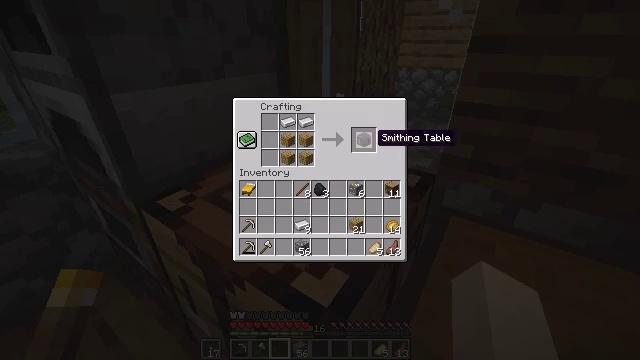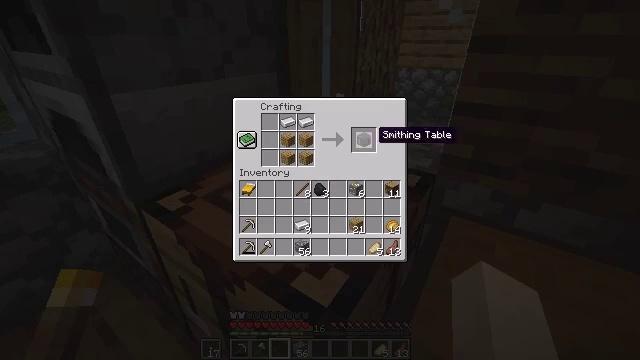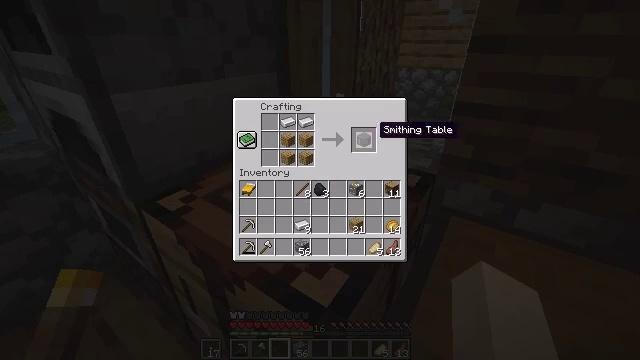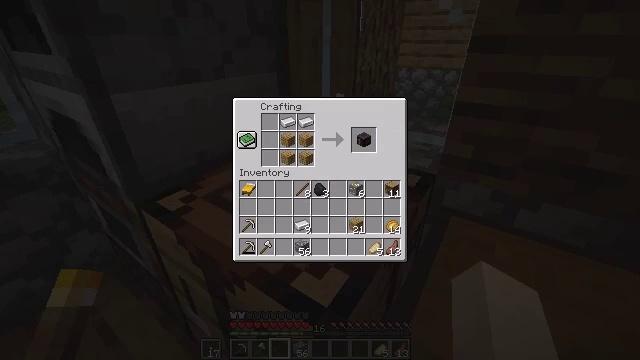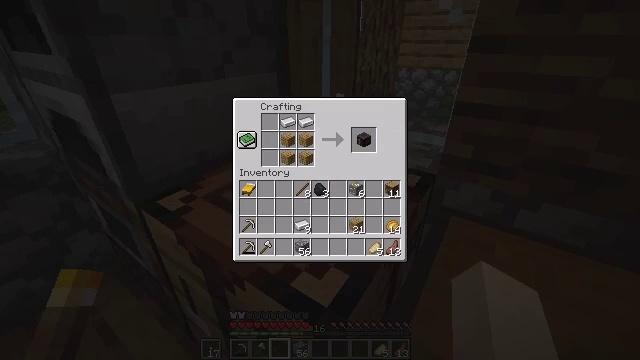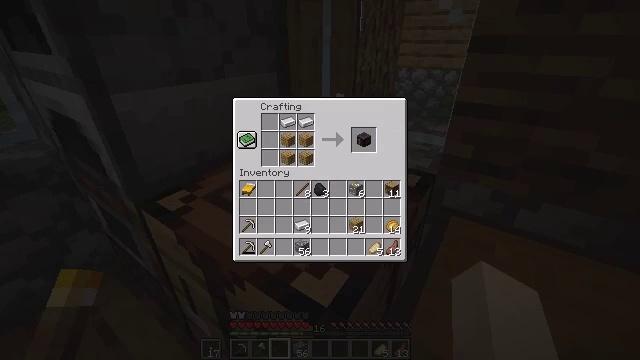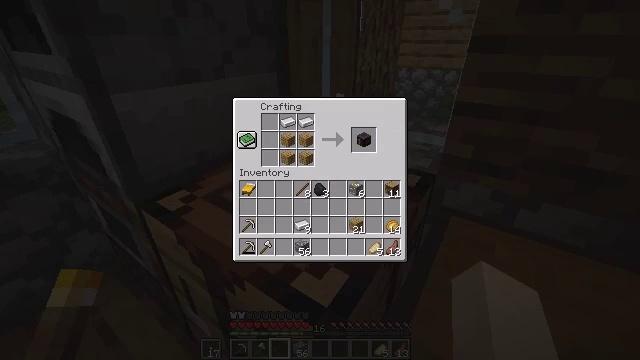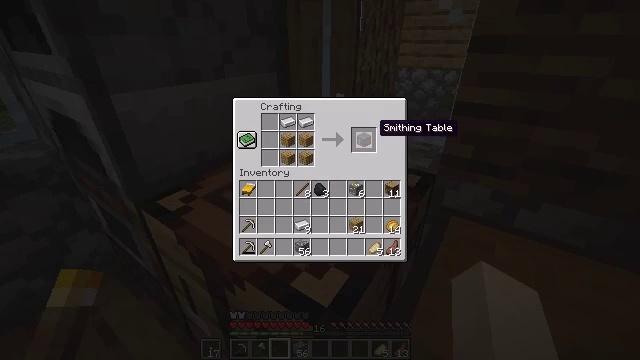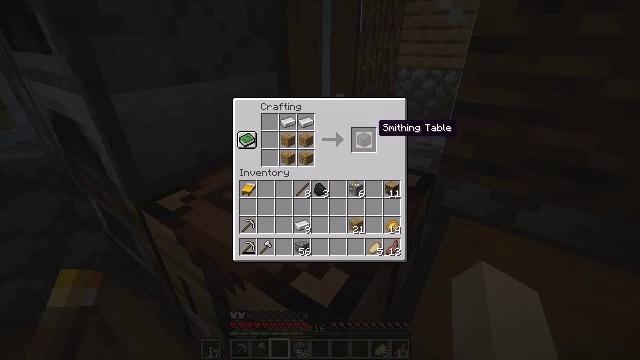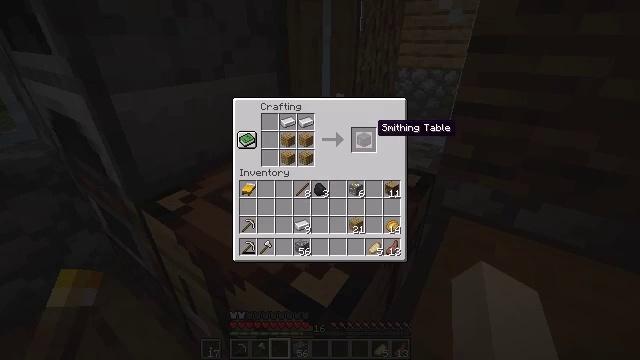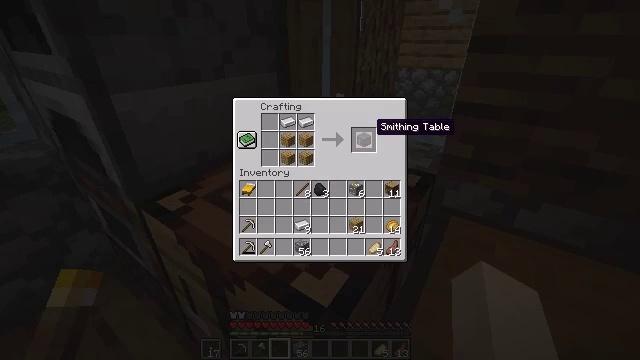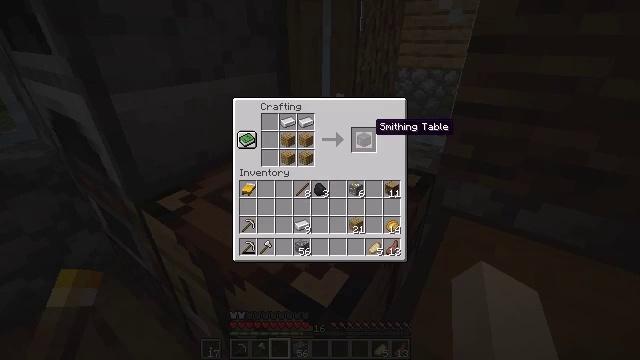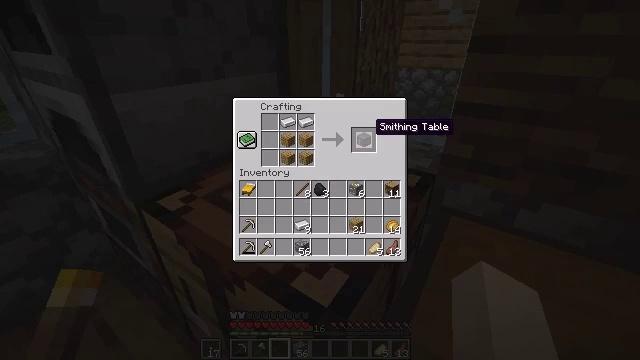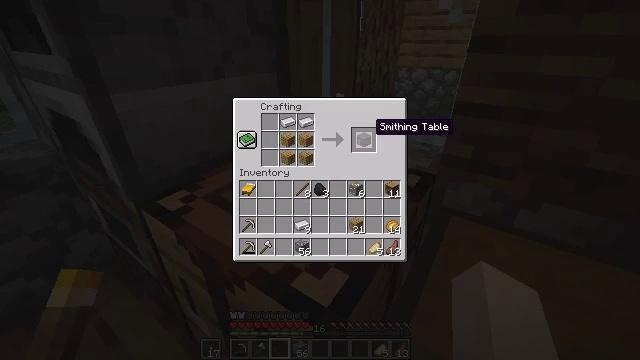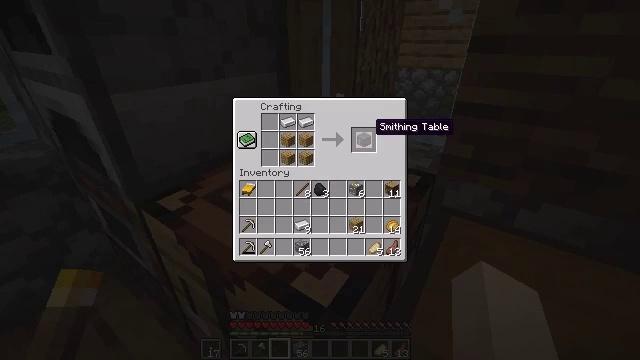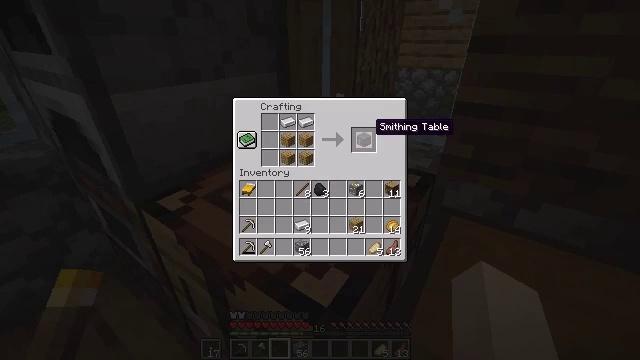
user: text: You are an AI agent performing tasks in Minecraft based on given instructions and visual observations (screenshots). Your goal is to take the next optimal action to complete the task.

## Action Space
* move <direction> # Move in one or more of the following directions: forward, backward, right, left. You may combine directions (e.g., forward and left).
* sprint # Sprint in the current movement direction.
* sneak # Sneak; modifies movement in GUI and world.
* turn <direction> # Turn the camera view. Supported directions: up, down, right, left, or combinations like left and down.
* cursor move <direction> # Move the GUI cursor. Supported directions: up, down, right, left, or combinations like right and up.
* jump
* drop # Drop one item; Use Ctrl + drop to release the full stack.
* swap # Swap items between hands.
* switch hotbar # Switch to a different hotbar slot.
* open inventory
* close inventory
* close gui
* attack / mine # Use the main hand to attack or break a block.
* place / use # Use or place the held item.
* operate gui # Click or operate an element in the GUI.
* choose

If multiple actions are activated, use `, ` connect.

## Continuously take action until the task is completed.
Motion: motion action
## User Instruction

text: Take materials to craft a smithing table.
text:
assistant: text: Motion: no_op
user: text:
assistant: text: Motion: no_op
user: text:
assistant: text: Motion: no_op
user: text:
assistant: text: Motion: no_op
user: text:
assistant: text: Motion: no_op
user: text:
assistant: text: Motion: no_op
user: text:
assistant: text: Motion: no_op
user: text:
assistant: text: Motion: no_op
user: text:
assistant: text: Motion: no_op
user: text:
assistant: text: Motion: no_op
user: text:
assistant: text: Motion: no_op
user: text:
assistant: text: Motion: no_op
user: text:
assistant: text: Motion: no_op
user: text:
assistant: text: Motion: no_op
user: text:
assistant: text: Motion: no_op
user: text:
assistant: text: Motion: no_op
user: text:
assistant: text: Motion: no_op
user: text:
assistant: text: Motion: no_op
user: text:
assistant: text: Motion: no_op
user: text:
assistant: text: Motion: no_op
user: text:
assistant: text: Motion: no_op
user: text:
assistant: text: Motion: no_op
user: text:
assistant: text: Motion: no_op
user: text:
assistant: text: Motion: no_op
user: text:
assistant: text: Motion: no_op
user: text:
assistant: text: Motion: no_op
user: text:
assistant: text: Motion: no_op
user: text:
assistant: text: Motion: no_op
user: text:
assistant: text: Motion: no_op
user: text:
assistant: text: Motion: no_op